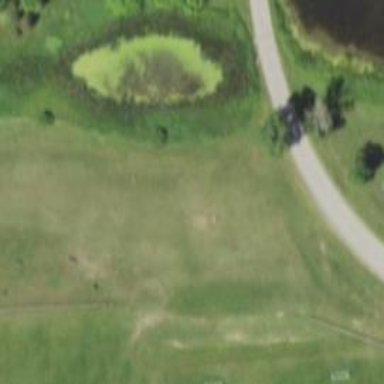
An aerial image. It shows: Disc golf hole.